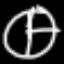
Label: clock